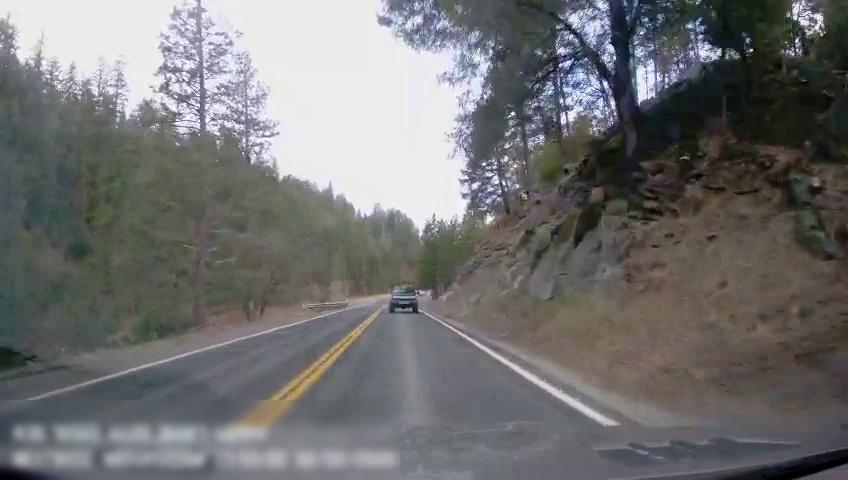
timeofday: Day
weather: Sunny
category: Drivable Space
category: Vehicles | Truck
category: Lanes | Current Lane
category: Lanes | Current Lane
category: Lanes | Alternate Lane